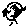
Label: bird